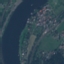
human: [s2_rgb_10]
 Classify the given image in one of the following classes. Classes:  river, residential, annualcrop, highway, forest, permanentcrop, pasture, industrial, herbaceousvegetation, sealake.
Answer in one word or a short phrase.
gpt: River